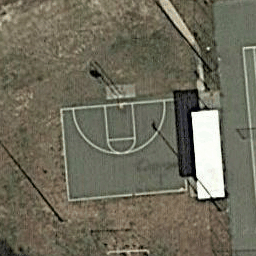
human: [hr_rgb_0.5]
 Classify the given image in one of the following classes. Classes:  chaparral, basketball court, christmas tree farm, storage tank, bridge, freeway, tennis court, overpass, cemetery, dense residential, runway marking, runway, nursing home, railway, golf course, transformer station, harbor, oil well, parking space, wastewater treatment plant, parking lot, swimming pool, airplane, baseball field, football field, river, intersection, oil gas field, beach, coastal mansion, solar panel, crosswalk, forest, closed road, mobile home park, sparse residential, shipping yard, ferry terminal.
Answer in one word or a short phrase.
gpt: basketball court